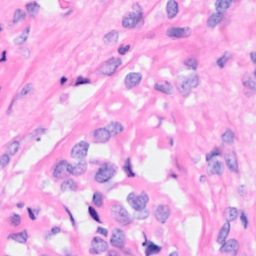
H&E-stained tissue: Breast